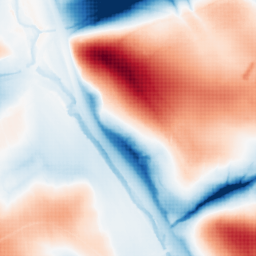
Category: classical
Decomposition family: gaussian_anisotropic
Decomposition parameters: sigma_x: 5
sigma_y: 50
Upsampling method: sinc_blackman
Upsampling parameters: scale: 8
kernel_size: 16
Upsampling scale: 8